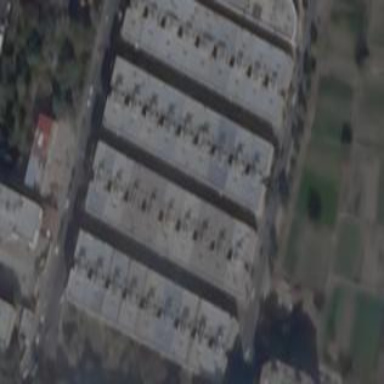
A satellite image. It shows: Image showing building with apartments.